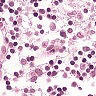
Metastatic tissue present: no